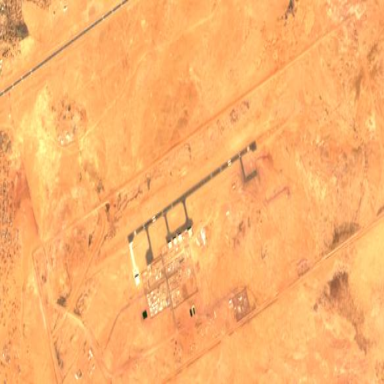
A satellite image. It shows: Asphalt runway at the airport area.